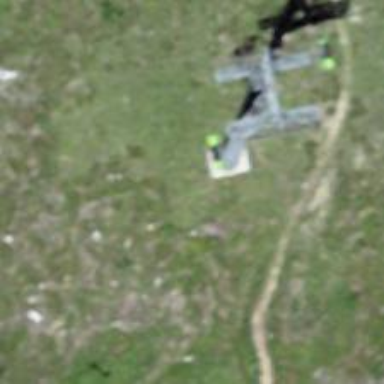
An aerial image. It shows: Pylon used for aerialway.